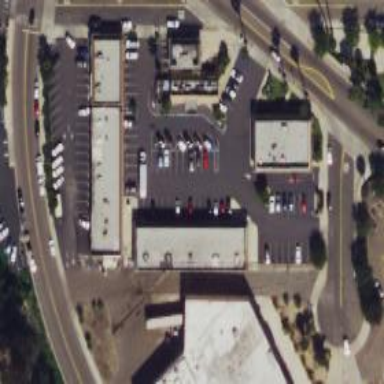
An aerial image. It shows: Commercial building.